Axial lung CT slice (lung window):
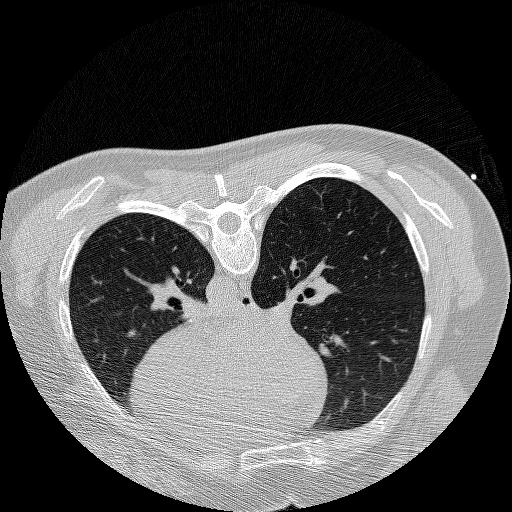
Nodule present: no